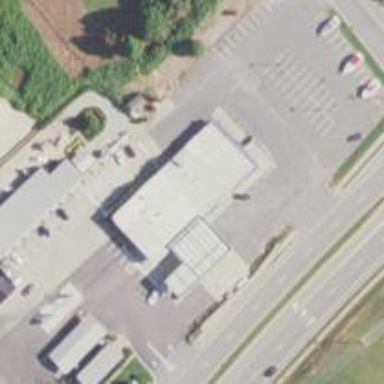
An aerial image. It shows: Convenience shop.